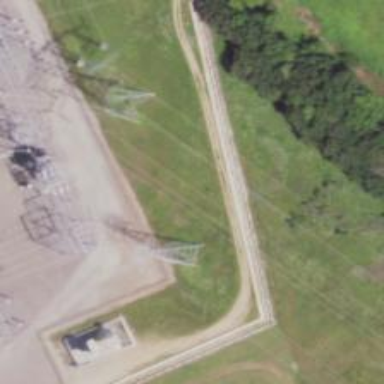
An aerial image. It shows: Lattice structure tower used for power transmission.